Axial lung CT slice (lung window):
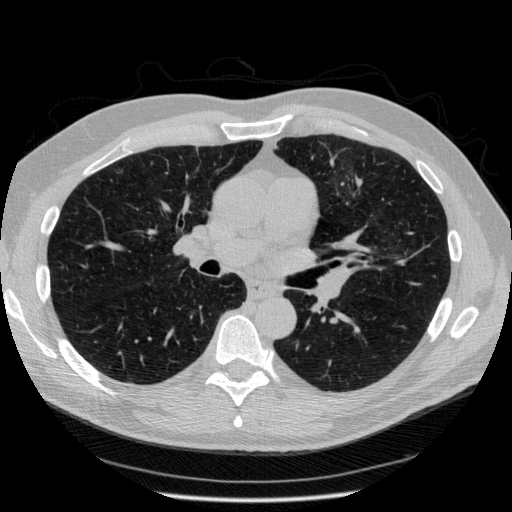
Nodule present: no